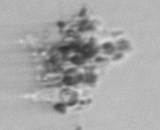
Label: detritus